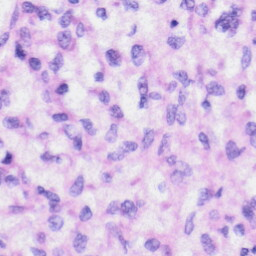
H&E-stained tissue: Liver